Field crop: tomato
Growth stage: 1
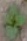
Species: solanum